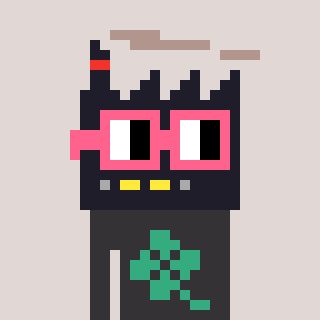
a pixel art character with square pink glasses, a factory-shaped head and a grayscale-colored body on a warm background